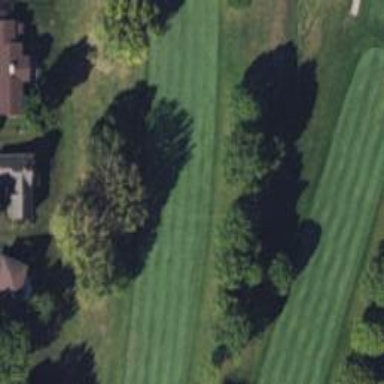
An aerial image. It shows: View of golf hole.